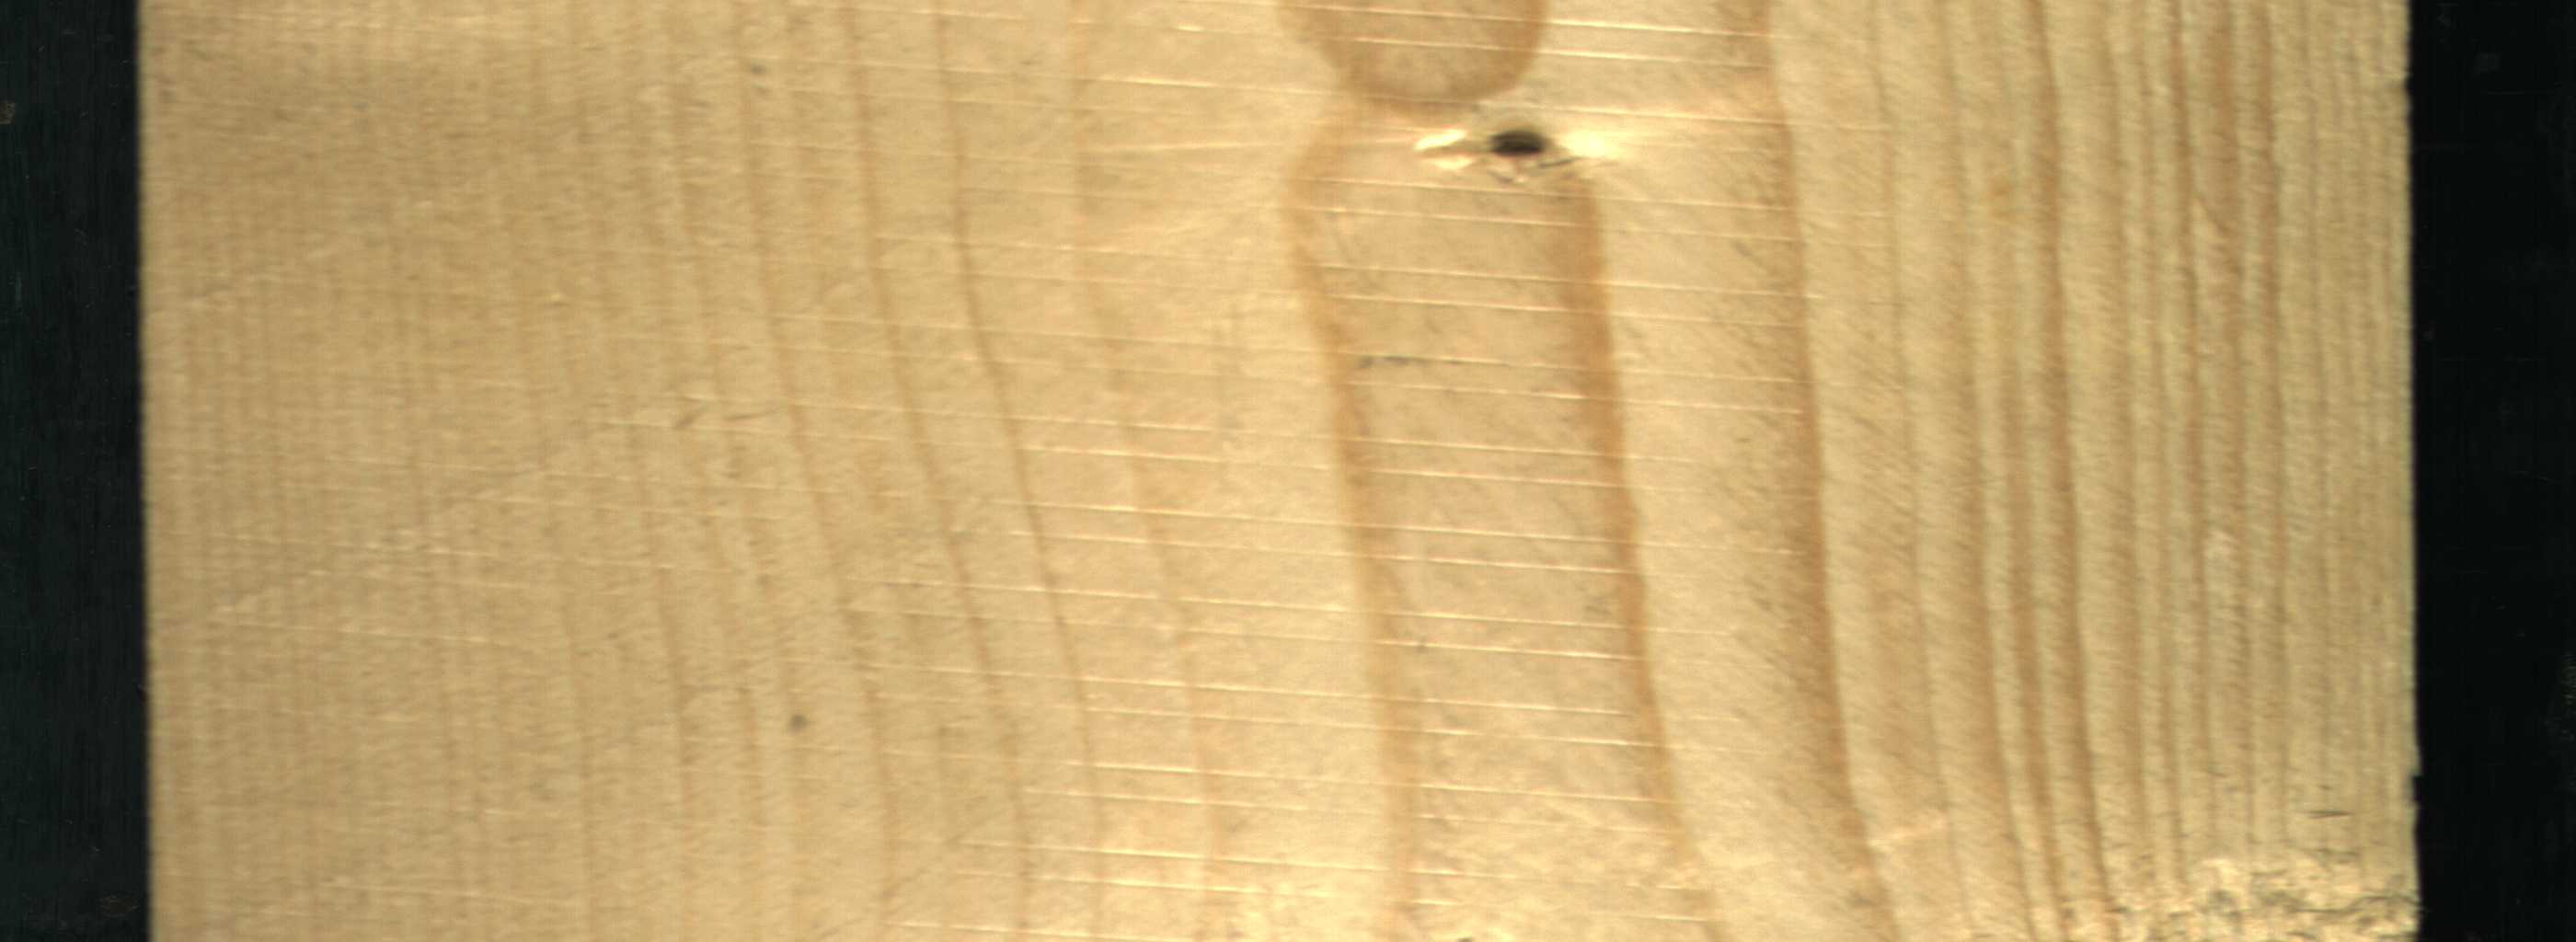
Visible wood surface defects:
Dead_Knot